Field crop: maize
Growth stage: 2
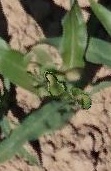
Species: maize